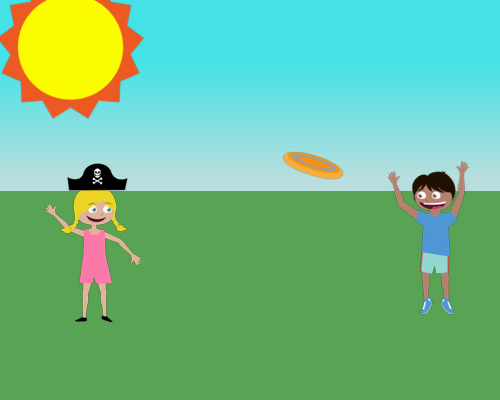
big sun on left corner top bit cut  medium girl below sun one arm up facing right half hear above horizon  she wears a pirate hat  on right a happy boy hands up and faces left  on center right a frisbee above horizon